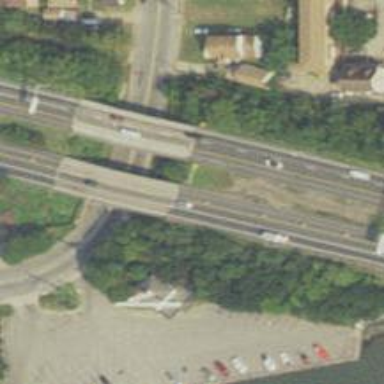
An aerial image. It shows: Bridge over motorway.